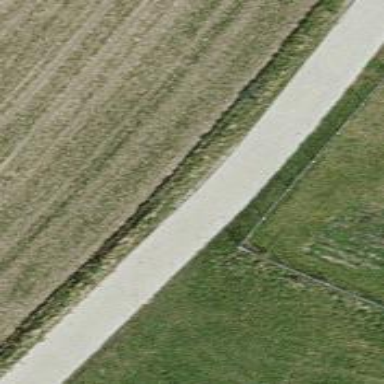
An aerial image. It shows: Well-maintained track road of grade 1.